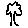
Label: tree